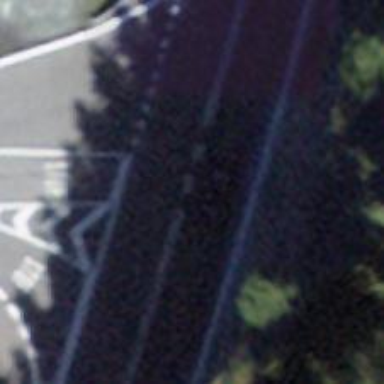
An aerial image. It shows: Asphalt road classified as primary highway.